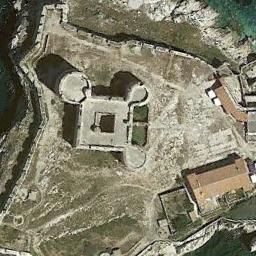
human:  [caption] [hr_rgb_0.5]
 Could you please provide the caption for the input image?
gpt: The palace is surrounded by some bare land .

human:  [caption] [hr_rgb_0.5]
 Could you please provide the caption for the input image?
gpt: The palace is on the bare land .

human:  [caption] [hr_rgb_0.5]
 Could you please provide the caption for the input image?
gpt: The gray palace has long walls and a clearing .

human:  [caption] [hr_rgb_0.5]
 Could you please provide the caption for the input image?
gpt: There are several buildings beside the palace .

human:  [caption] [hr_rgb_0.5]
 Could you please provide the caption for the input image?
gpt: There are brown bare lawns beside the white palace .